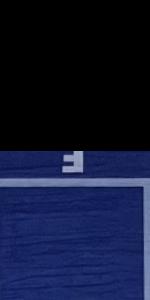
Label: Empty